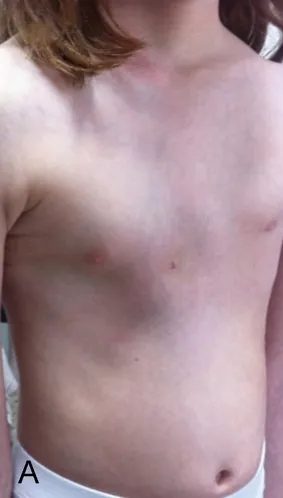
Postoperative image of patient. (
A
) Postoperative oblique/lateral view of patient's chest.
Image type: medical_photograph (skin_photograph)